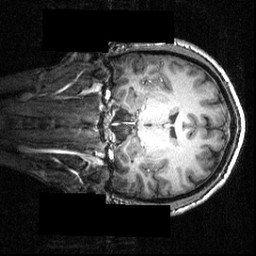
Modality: T1w
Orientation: coronal
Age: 21
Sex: male
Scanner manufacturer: siemens
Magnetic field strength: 3.951 T
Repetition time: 1.5 s
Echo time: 0.00335 s